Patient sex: F
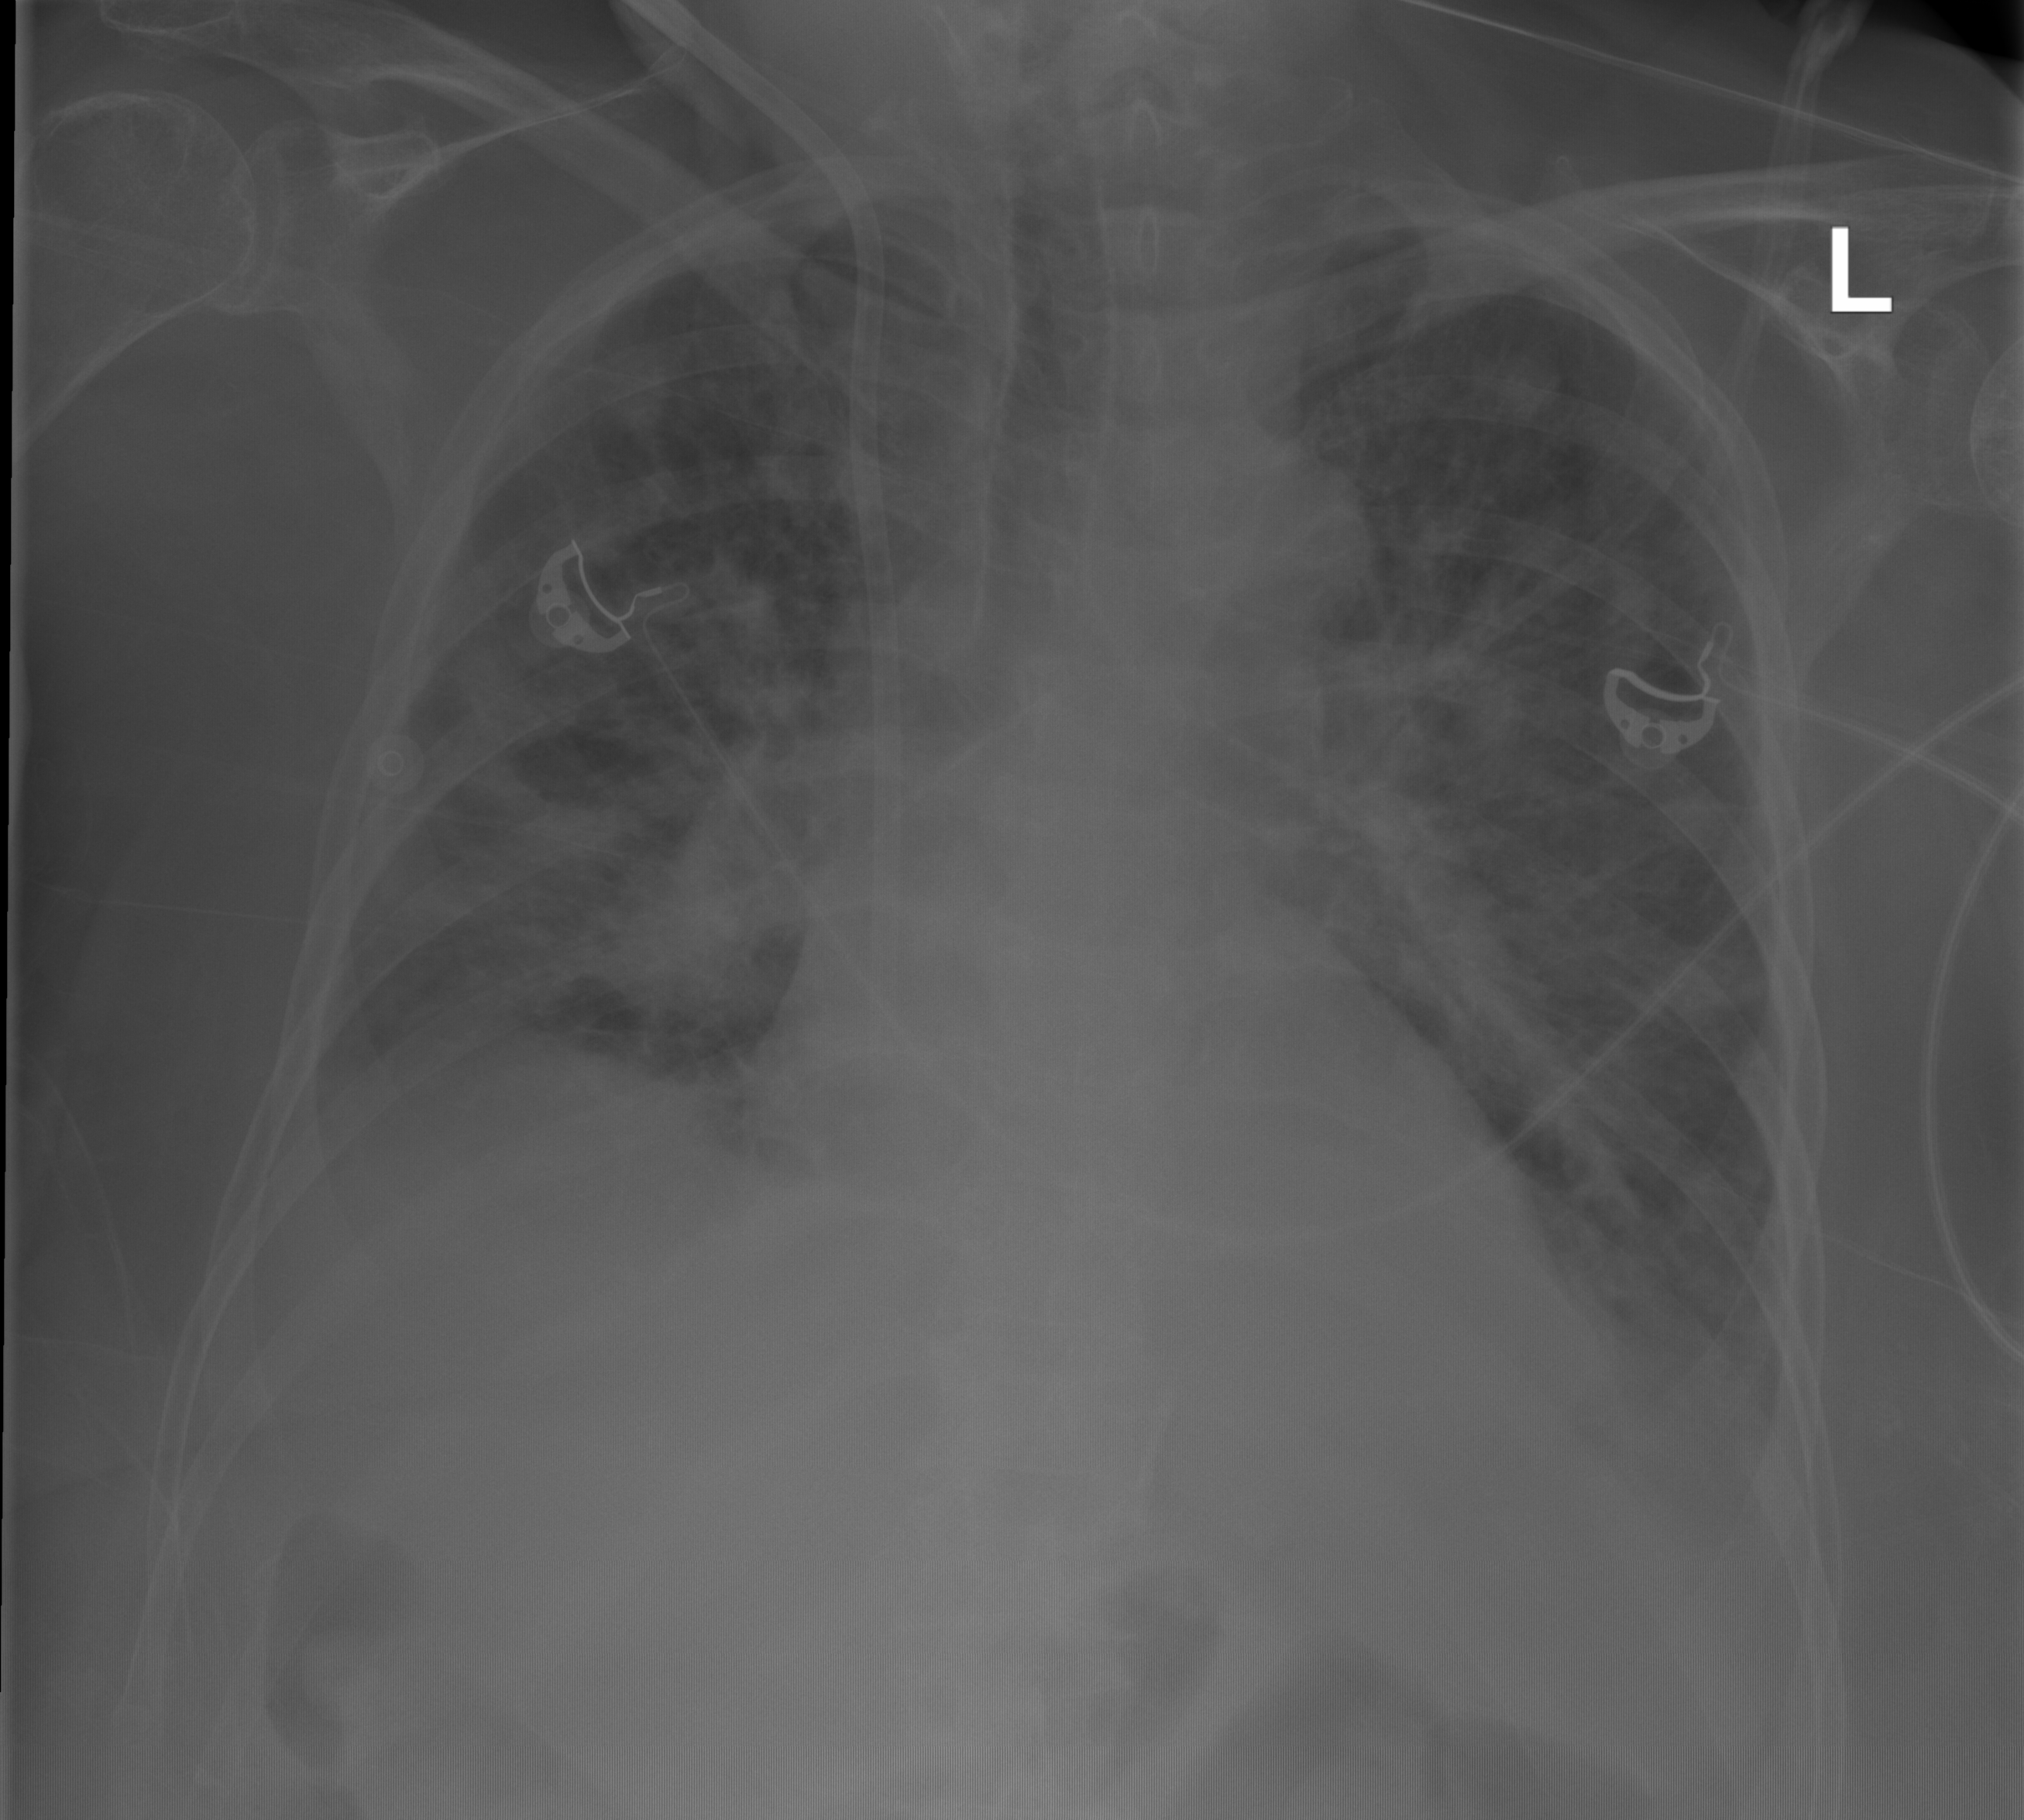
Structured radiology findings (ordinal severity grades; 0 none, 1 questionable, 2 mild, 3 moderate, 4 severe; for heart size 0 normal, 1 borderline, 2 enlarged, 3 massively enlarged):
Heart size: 0
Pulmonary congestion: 2
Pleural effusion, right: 2
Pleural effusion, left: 2
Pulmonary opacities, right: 3
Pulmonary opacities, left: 3
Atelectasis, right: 2
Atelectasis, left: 2